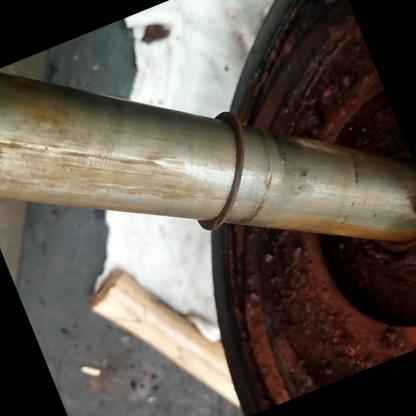
Klasa: inne